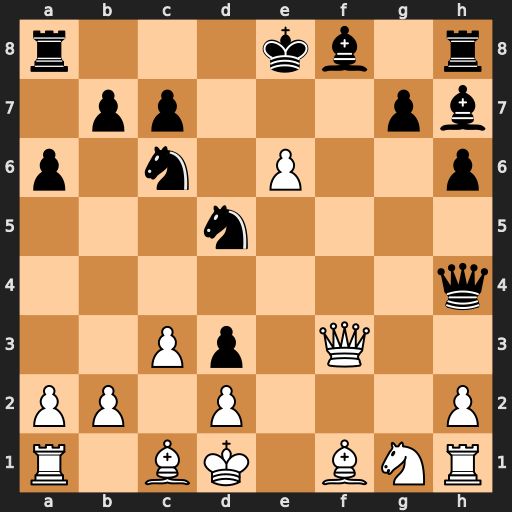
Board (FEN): r3kb1r/1pp3pb/p1n1P2p/3n4/7q/2Pp1Q2/PP1P3P/R1BK1BNR
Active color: w
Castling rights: kq
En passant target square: -
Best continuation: Qf7+ Kd8 Qd7#